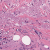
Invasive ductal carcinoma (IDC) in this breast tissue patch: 1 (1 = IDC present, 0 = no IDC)